Question: The Windows Phone 8.1 (VS2013 Express) solution is working in Emulator for working with Push notifications. It is possible to send the client (Emulator) the push notification and he will display it on Mobilephone.
<URL>?
I have tried with Visual Studio 2012 and Windows Phone 8.0. (Is working in Emulator)
Also with
Visual Studio 2013 Express and Windows Phone 8.1. (Is working in Emulator)
The guidelines are not helpfull because the menus are described for "<URL> I have never seen.
The current feedback of store is:
Missing certificat for authenticated push notifications: Certificate for authenticated push notifications.
'Package.appxmanifest':
'<Identity Name="XXXXmobile-prototyping.XXXXX" Publisher="CN=0C8E935E-XXXX-XXXX-XXXX-XXXXXXXXXX" Version="1.0.0.0" />'

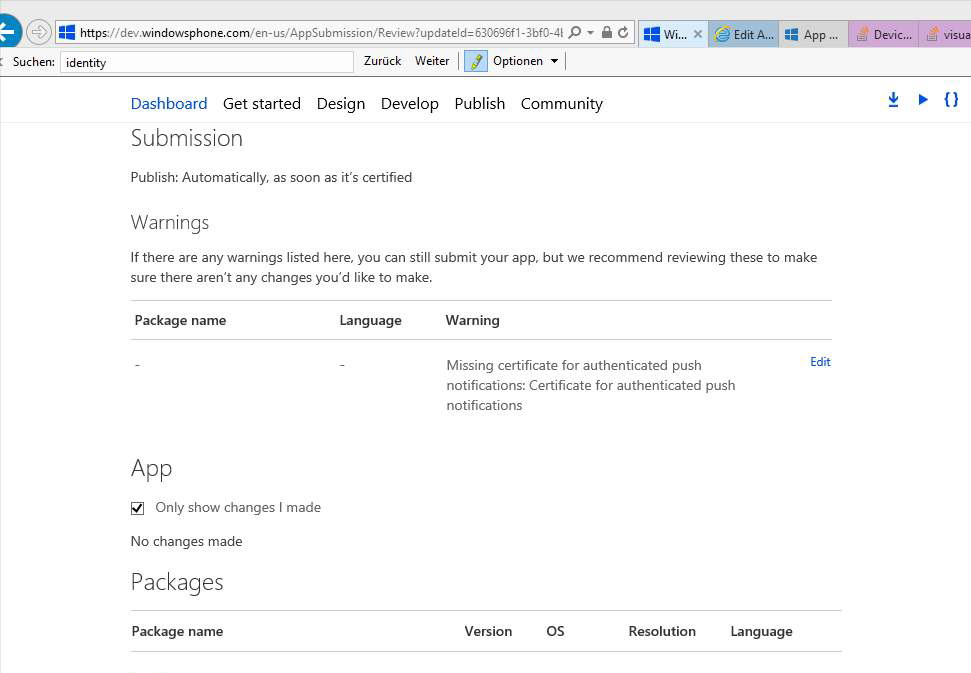
Answer: Dismiss the waring!
The solution is, just ignore the warning. It is no real error, it is an warning for using more than 500 message per day. The warning message just does not contain any information about the real reason of warning.
After submitting the app, it can use notification messages without any certificate.